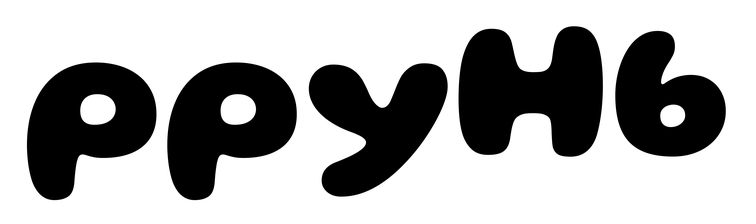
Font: Gluten_ExtraBold